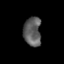
Tissue: prostate
Cell type: T cells
Senescence score: 0.3228
Nuclear area (px): 502
Mean DAPI intensity: 93.064